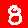
Digit: 8